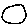
Label: circle